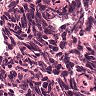
Metastatic tissue present: no